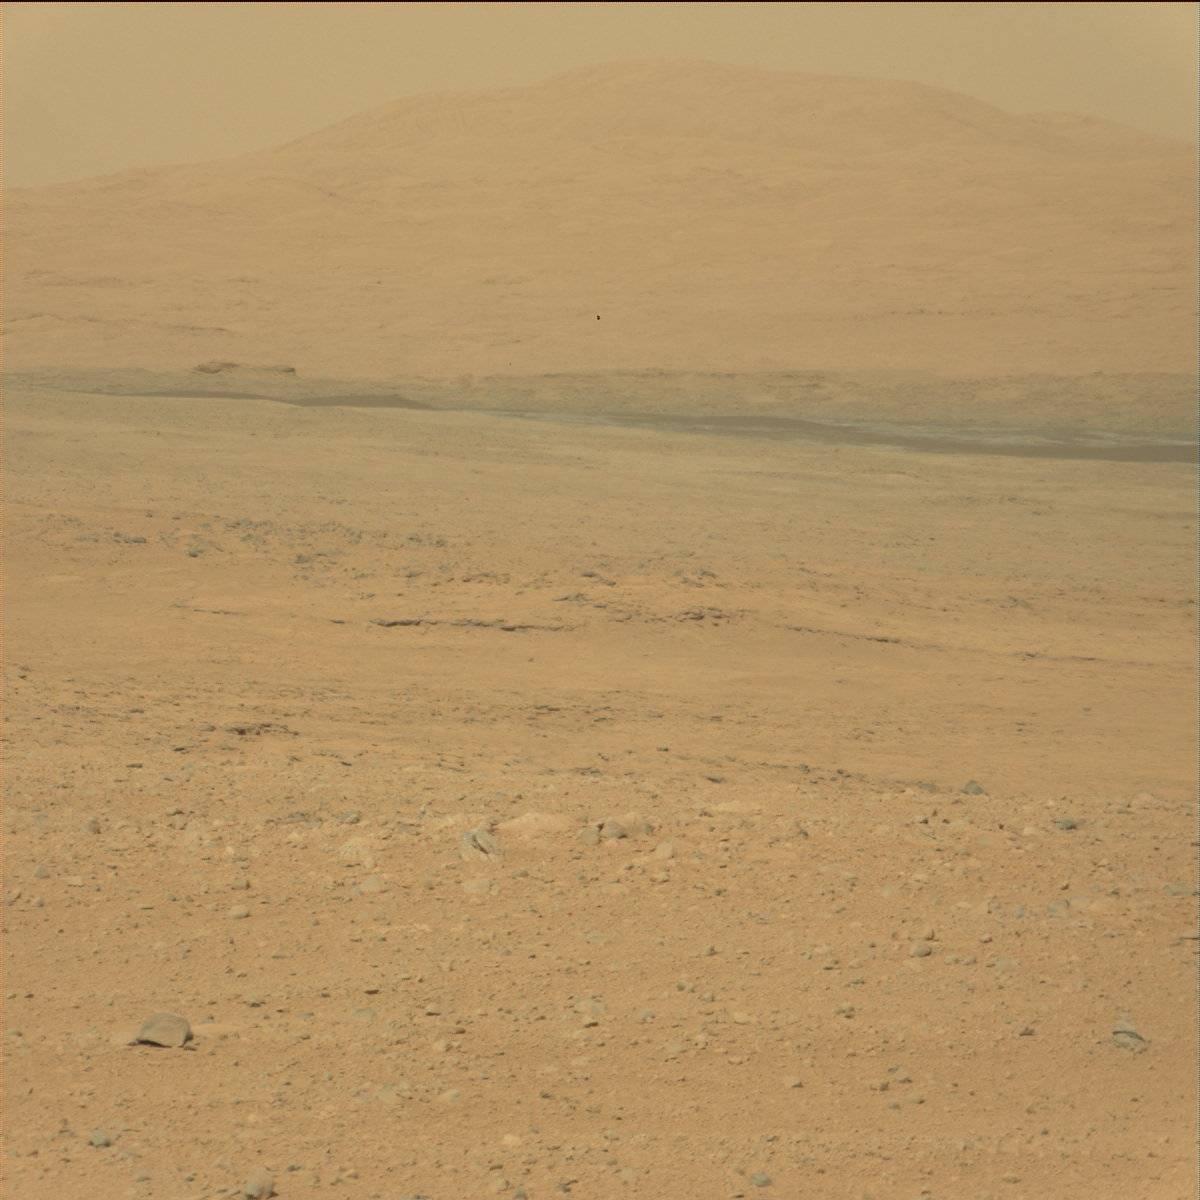
Terrain classes present: Bedrock, Ridge, Rock, Sand / Soil, Sky